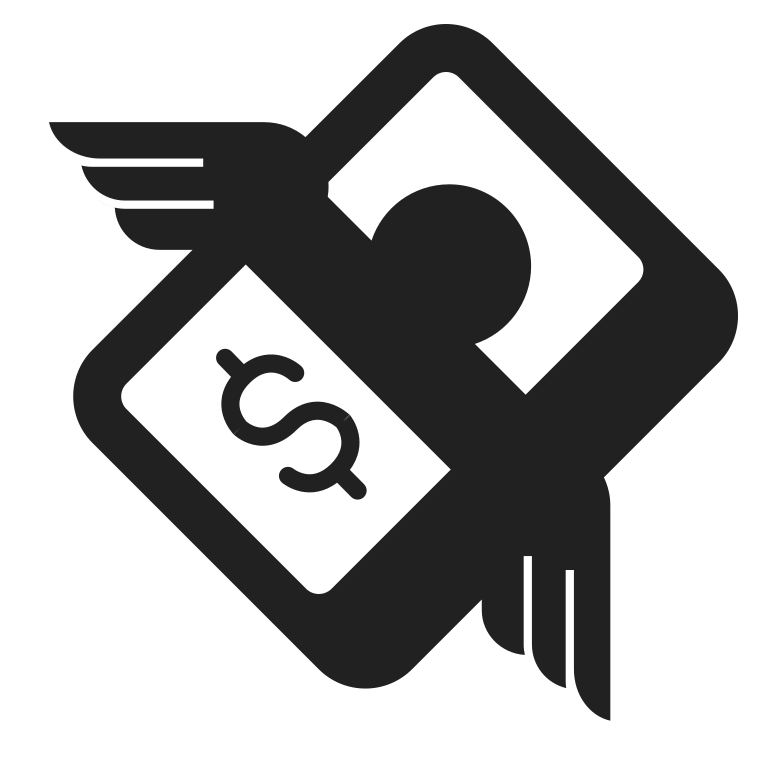
money with wings high contrast